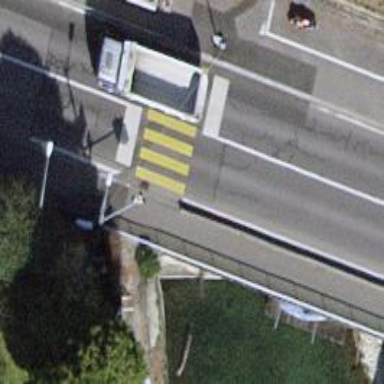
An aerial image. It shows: Marked road crossing with traffic lights.